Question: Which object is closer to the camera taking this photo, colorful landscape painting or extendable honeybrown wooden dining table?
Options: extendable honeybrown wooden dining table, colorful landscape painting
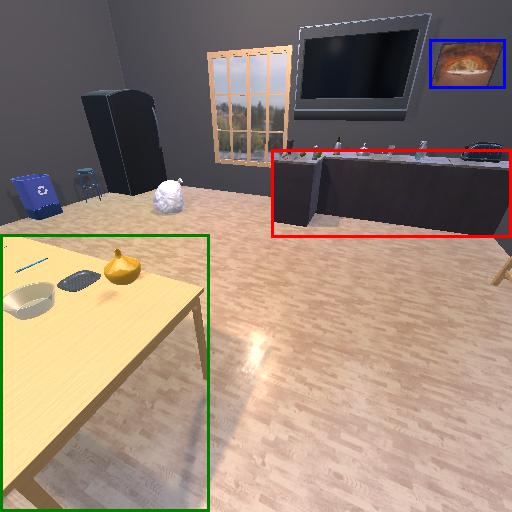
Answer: extendable honeybrown wooden dining table